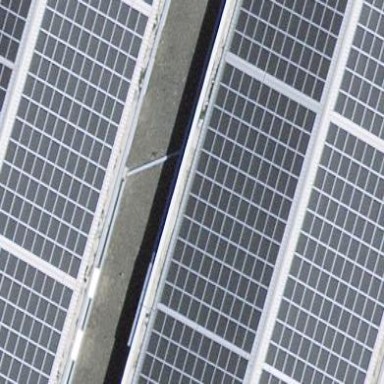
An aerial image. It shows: Solar power generator utilizing photovoltaic technology with solar photovoltaic panels.